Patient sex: F
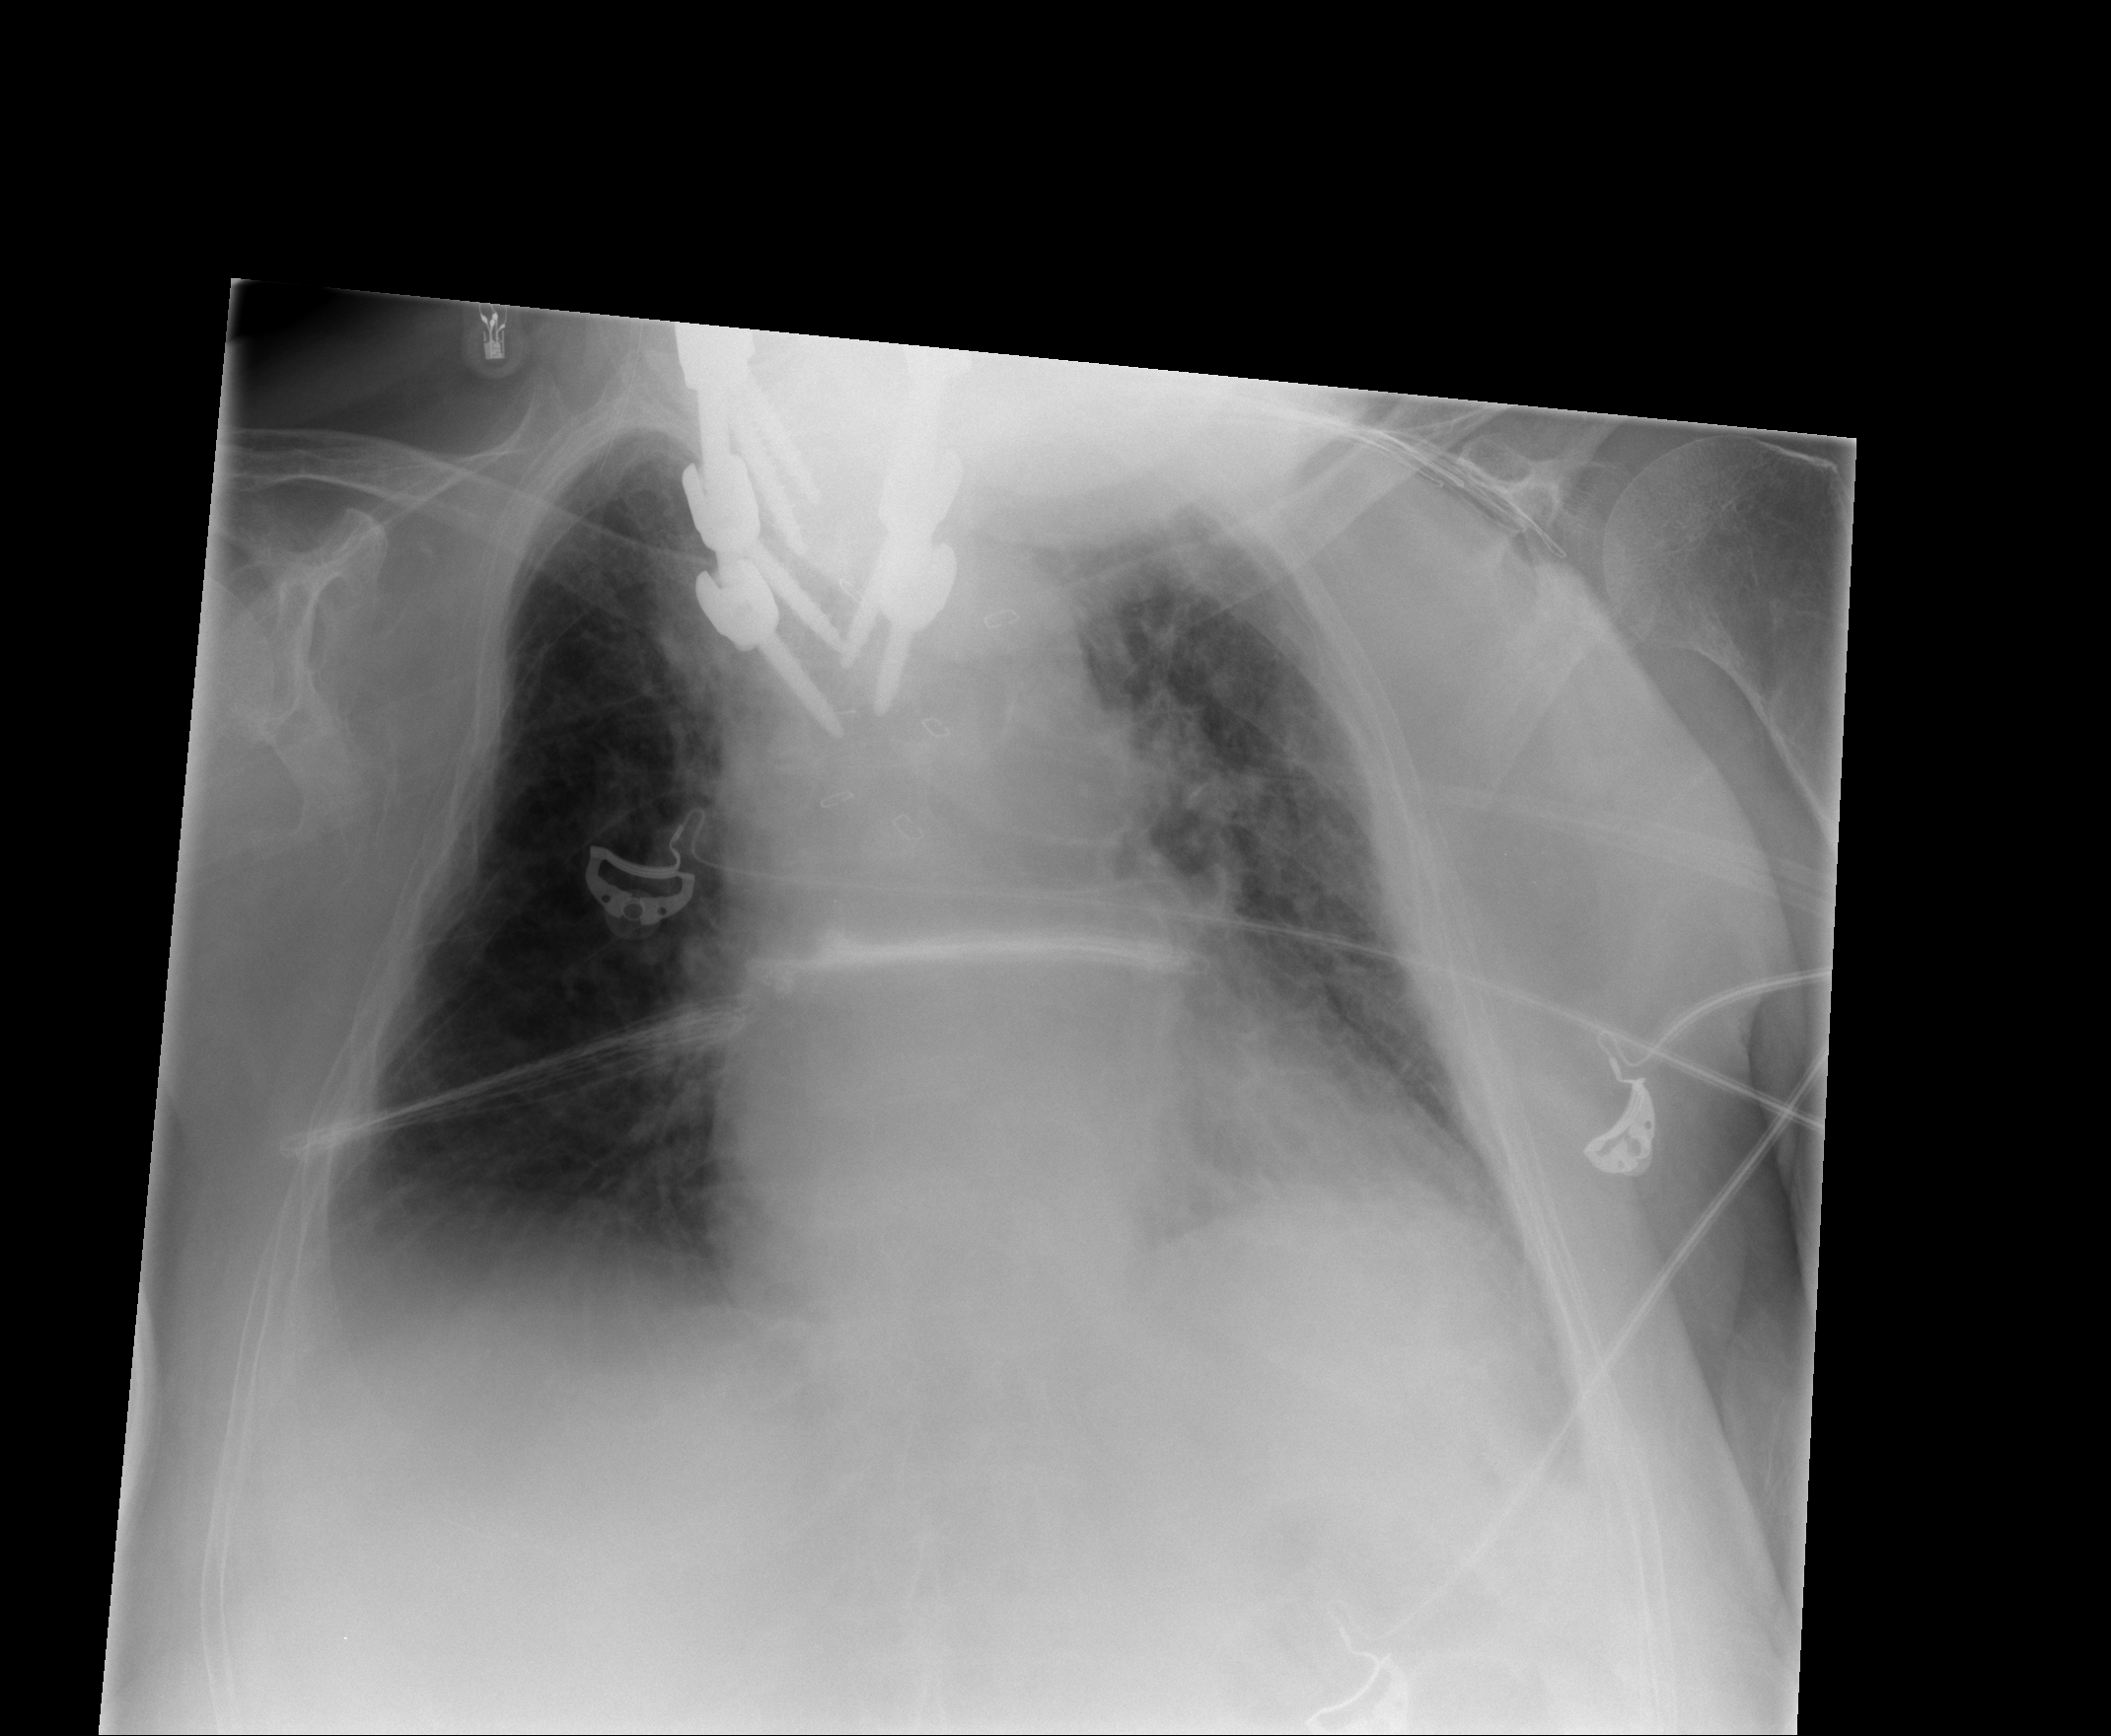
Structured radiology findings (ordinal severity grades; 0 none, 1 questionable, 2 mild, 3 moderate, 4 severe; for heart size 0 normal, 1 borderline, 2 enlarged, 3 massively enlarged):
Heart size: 0
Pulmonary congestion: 0
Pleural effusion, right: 2
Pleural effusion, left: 2
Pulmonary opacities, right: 0
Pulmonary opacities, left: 2
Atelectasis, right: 2
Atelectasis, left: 2